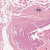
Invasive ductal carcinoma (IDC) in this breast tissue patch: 0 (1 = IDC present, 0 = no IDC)